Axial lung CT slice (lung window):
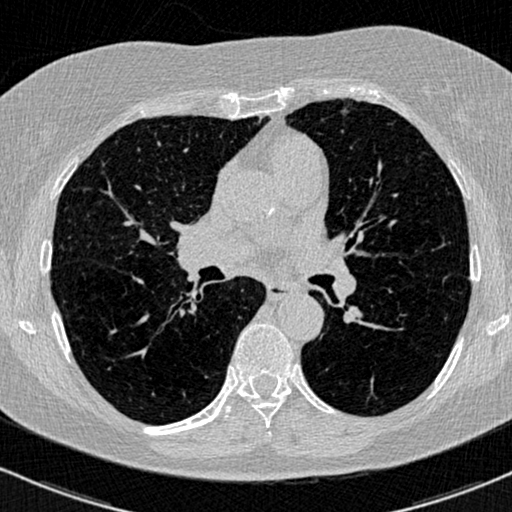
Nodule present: no